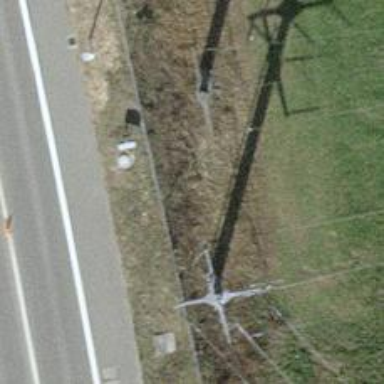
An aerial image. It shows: Three power lines with cables.